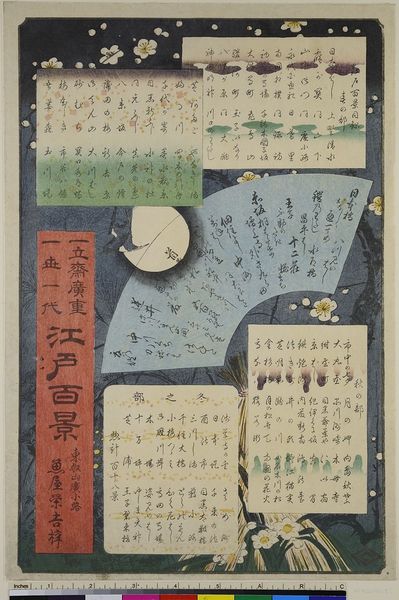
Titel: Titelblatt der Serie: 100 berühmte Ansichten von Edo
Künstler: Utagawa Hiroshige
Standort: Hamburg
Institution: Museum für Kunst und Gewerbe Hamburg
Schlagwörter: baum, strauch, holzschnitt, zweig, druckgraphik, druckgrafik, zeit, farbholzschnitt, edo, reproduktionen, druckerzeugnisse, bäume, sträucher, blüte, pflaumenbaum